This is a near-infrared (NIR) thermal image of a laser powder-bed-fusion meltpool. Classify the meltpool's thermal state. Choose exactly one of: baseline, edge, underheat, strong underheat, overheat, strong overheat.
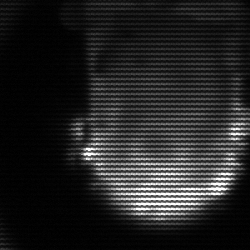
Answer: baseline